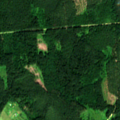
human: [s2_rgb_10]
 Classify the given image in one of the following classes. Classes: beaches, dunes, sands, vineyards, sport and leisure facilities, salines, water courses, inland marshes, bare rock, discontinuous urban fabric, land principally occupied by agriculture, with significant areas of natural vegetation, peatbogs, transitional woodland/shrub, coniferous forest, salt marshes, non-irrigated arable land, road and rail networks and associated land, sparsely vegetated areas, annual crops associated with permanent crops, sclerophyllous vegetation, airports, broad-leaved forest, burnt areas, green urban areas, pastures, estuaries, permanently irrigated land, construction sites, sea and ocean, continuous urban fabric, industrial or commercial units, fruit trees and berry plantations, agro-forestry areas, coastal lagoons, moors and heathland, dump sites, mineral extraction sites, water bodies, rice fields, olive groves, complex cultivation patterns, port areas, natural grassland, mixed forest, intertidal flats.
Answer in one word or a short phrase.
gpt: complex cultivation patterns, land principally occupied by agriculture, with significant areas of natural vegetation, coniferous forest, mixed forest